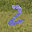
Label: 2